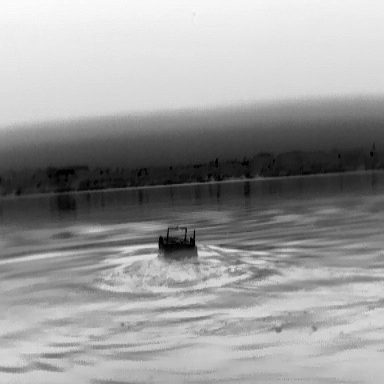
There is a canoe in the infrared image.